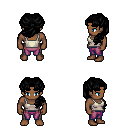
a pixel art fantasy rpg character, male body template, human, dark skin, white pirate shirt, magenta pants, black princess hairstyle, four views (front, back, left, right), 2x2 character sprite sheet, small pixel art, hard edges, no anti-aliasing